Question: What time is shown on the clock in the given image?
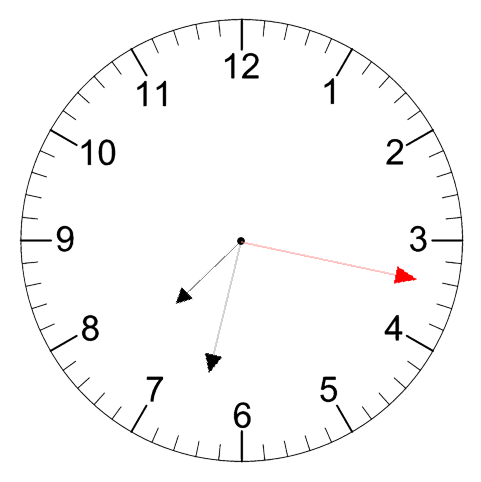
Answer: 07:32:17